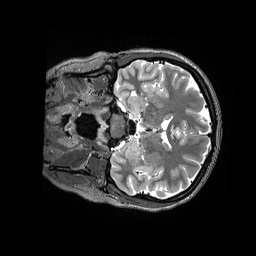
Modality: T2w
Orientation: coronal
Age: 24
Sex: female
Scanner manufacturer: siemens
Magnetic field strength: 3 T
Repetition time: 3.2 s
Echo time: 0.564 s